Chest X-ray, PA view. Patient: 27 years old, sex F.
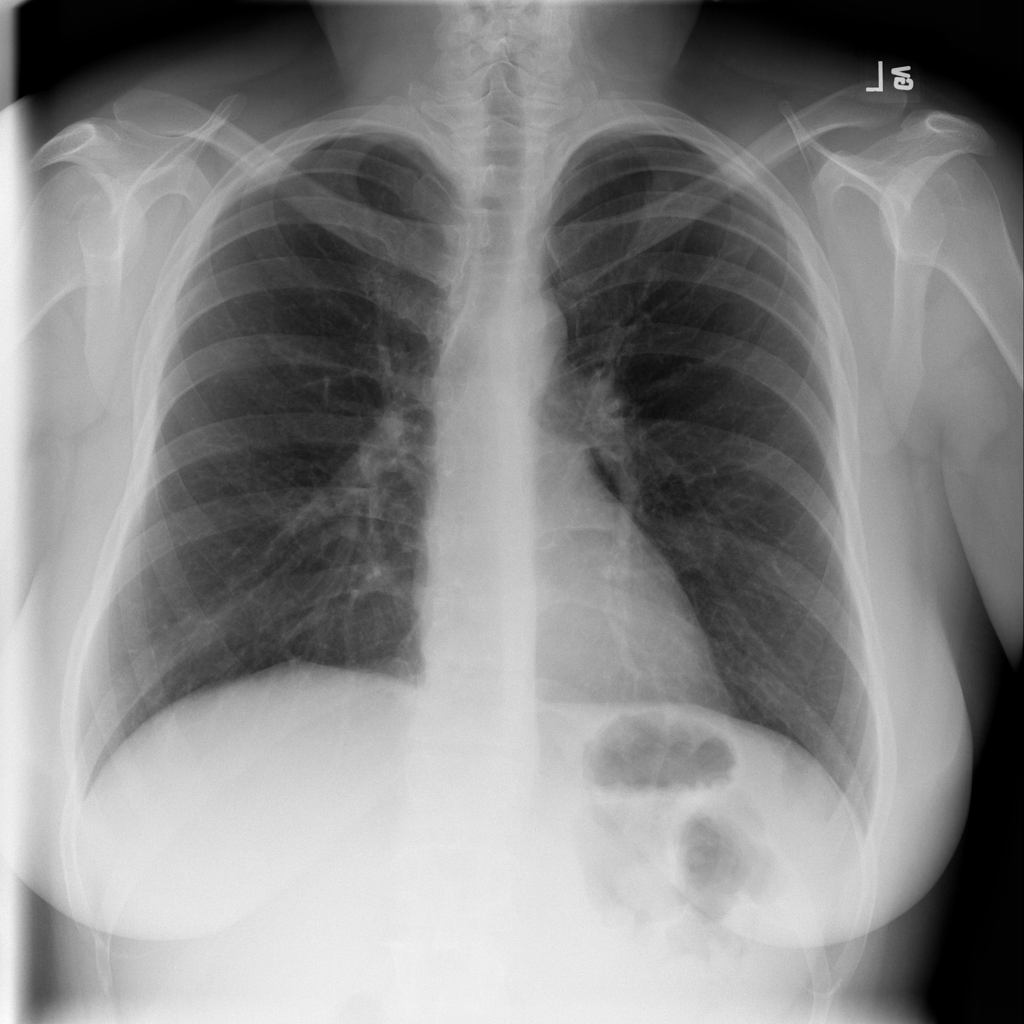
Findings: No Finding